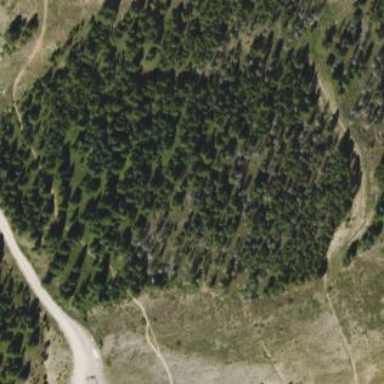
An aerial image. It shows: Evergreen woodland with needle-leaved trees.